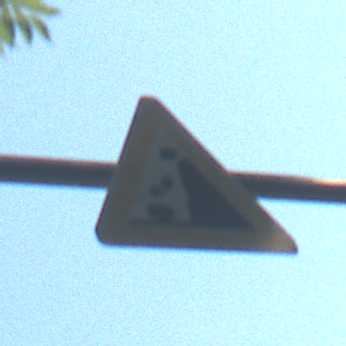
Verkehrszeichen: SteinschlagRechts
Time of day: Midday
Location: Outdoor (Suburban)
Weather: Clear
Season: NotSpecified
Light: Natural